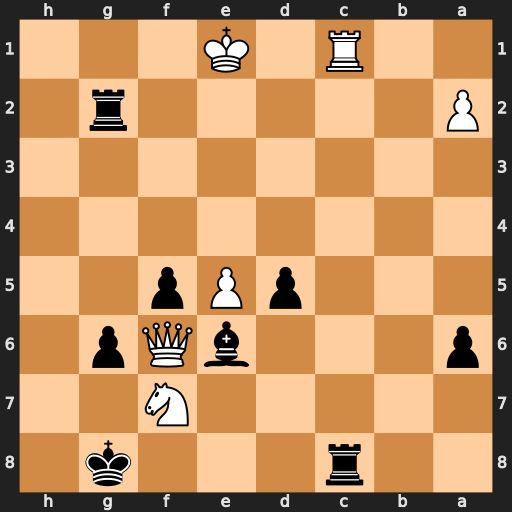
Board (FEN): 2r3k1/5N2/p3bQp1/3pPp2/8/8/P5r1/2R1K3
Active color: b
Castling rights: -
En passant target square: -
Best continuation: Rxc1#